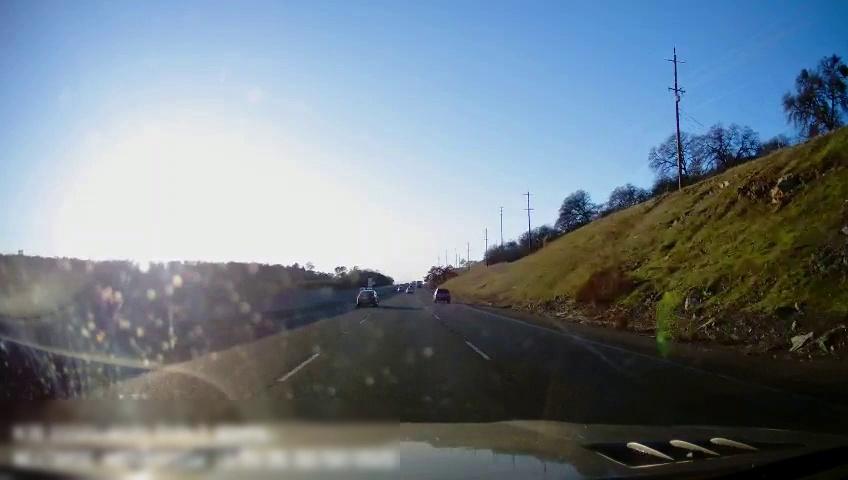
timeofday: Day
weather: Sunny
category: Drivable Space
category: Vehicles | Car
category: Vehicles | Car
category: Lanes | Alternate Lane
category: Lanes | Current Lane
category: Lanes | Current Lane
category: Lanes | Alternate Lane